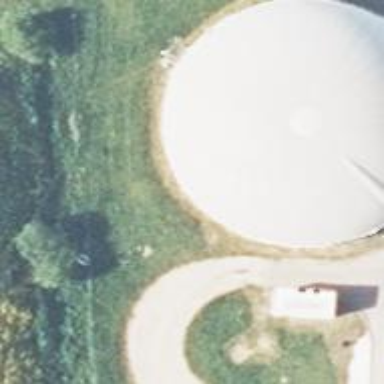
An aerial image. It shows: Storage tank with man-made structure.